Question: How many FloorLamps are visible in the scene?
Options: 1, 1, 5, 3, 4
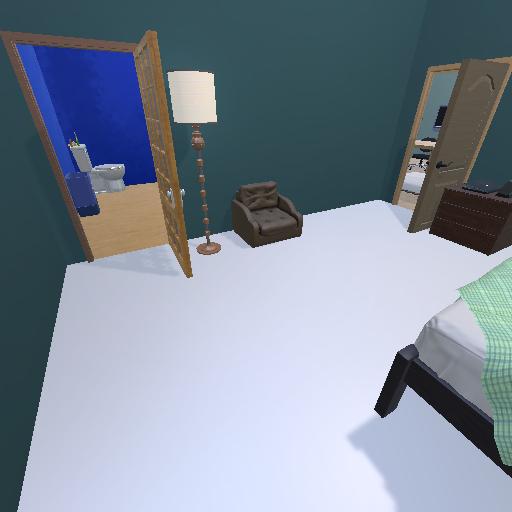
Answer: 1